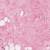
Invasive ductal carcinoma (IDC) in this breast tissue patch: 0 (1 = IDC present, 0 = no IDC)